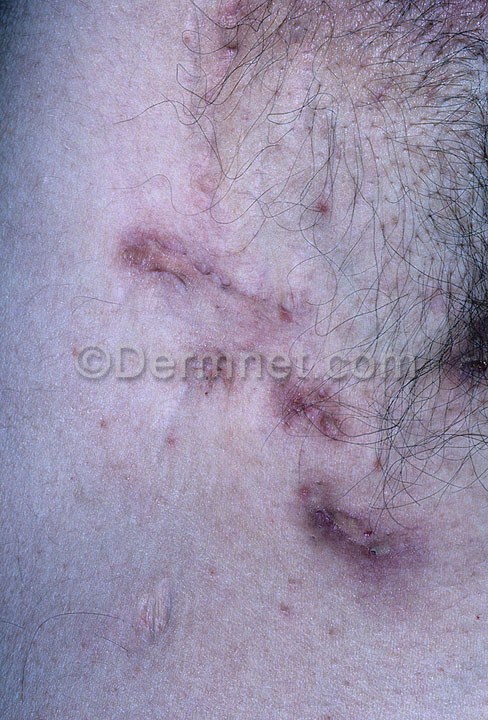
Disease: Acne and Rosacea Photos